Question: I have an app in which I have edit text fields in which I have to enter a mobile number and password. The problem is that the 'EditText' error indicator covers the mobile number and password filed, and the user will not be able to enter mobile number. How do I solve this?

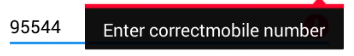
Answer: Use this 'android.support.design.widget.TextInputLayout'.
which can show the error below to the 'Edittext'.so You can easily write next thing like your 'number' and 'password' in the new 'Edittext'.
'''
<LinearLayout
android:layout_width="fill_parent"
android:layout_height="match_parent"
android:layout_marginTop="?attr/actionBarSize"
android:orientation="vertical"
android:paddingLeft="20dp"
android:paddingRight="20dp"
android:paddingTop="60dp">
<android.support.design.widget.TextInputLayout
android:id="@+id/input_layout_name"
android:layout_width="match_parent"
android:layout_height="wrap_content">
<EditText
android:id="@+id/input_name"
android:layout_width="match_parent"
android:layout_height="wrap_content"
android:singleLine="true"
android:hint="@string/hint_name" />
</android.support.design.widget.TextInputLayout>
<android.support.design.widget.TextInputLayout
android:id="@+id/input_layout_email"
android:layout_width="match_parent"
android:layout_height="wrap_content">
<EditText
android:id="@+id/input_email"
android:layout_width="match_parent"
android:layout_height="wrap_content"
android:inputType="textEmailAddress"
android:hint="@string/hint_email" />
</android.support.design.widget.TextInputLayout>
<android.support.design.widget.TextInputLayout
android:id="@+id/input_layout_password"
android:layout_width="match_parent"
android:layout_height="wrap_content">
<EditText
android:id="@+id/input_password"
android:layout_width="match_parent"
android:layout_height="wrap_content"
android:inputType="textPassword"
android:hint="@string/hint_password" />
</android.support.design.widget.TextInputLayout>
</LinearLayout>
'''
Let's see the ScreenShot for understand.
Empty .
<URL>
Error message .
<URL>